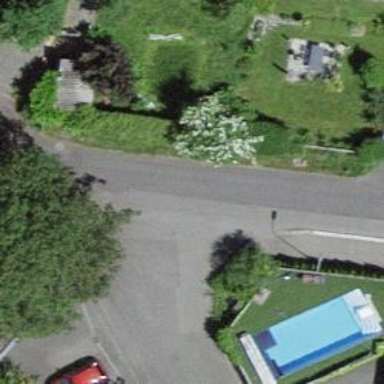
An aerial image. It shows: Asphalt road in residential area.